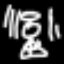
Label: angel